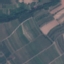
Label: PermanentCrop